Interaction volume radius: 5 \u00c5
Interaction volume height: 40 \u00c5
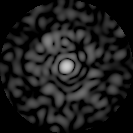
Disorder parameter: 0.8476